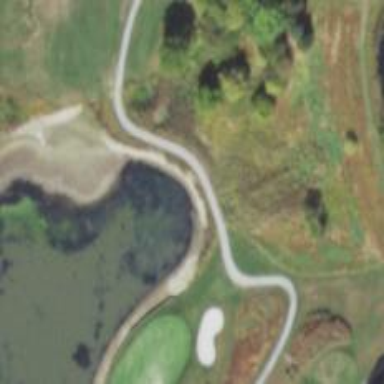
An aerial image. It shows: Path for golf carts.